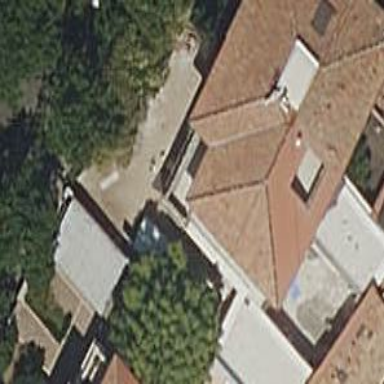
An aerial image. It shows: Kindergarten.